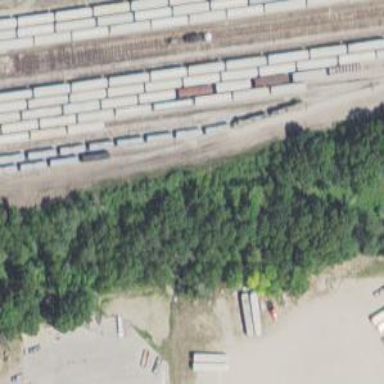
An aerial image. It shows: Railway yard used for servicing trains.